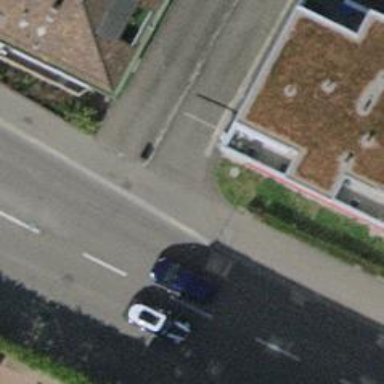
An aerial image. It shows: Unmarked crossing with traffic calming table.